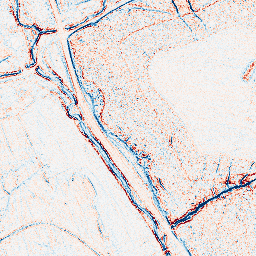
Category: edge_preserving
Decomposition family: bilateral
Decomposition parameters: d: 5
sigma_color: 100
sigma_space: 100
Upsampling method: quintic
Upsampling parameters: scale: 8
Upsampling scale: 8